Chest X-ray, PA view. Patient: 48 years old, sex F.
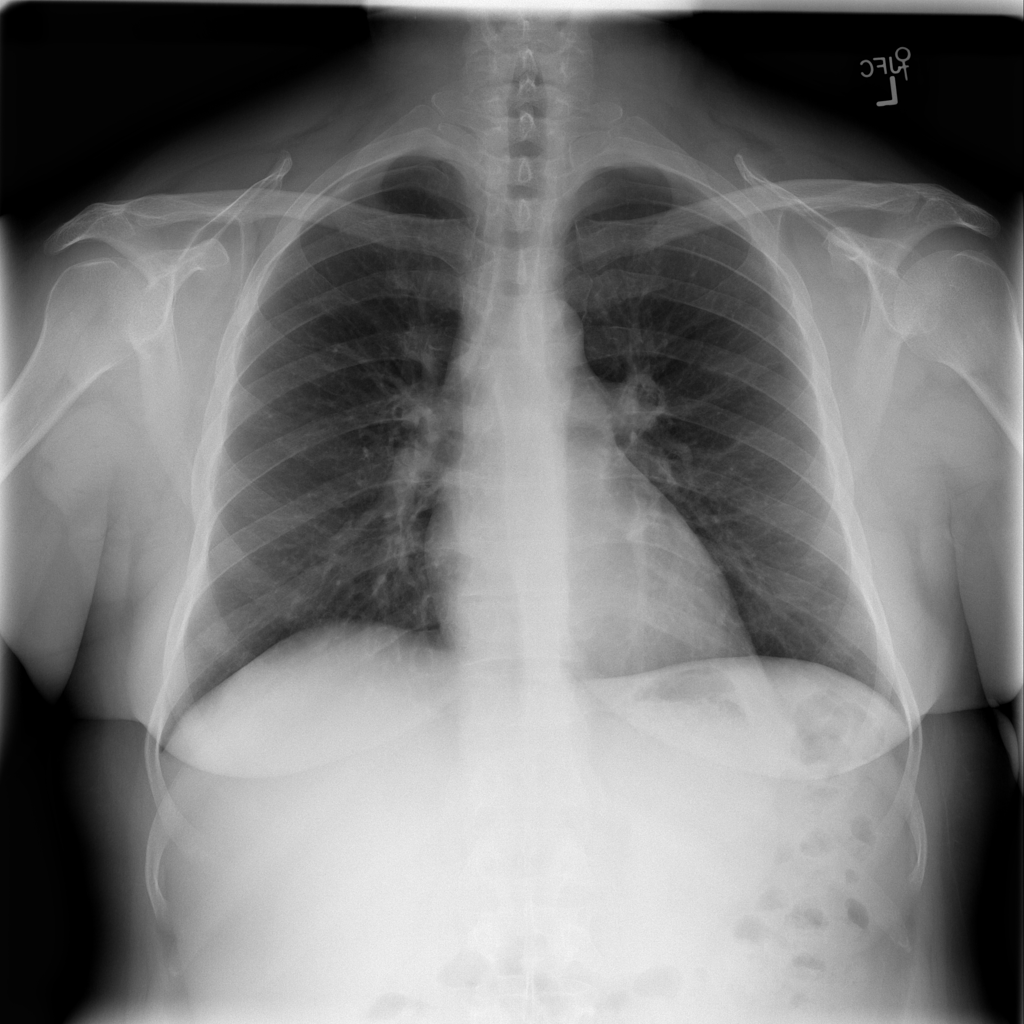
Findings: No Finding